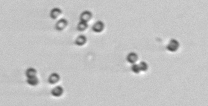
Label: Phaeocystis